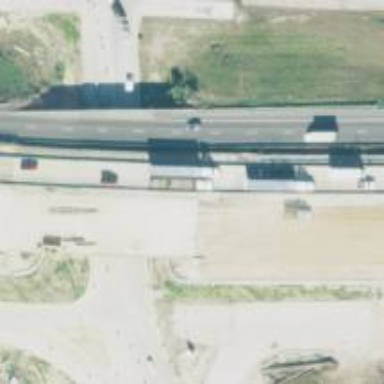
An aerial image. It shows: Motorway bridge.